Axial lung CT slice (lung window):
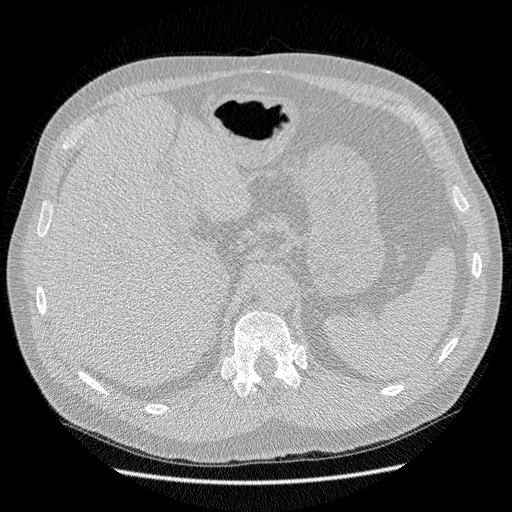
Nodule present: no